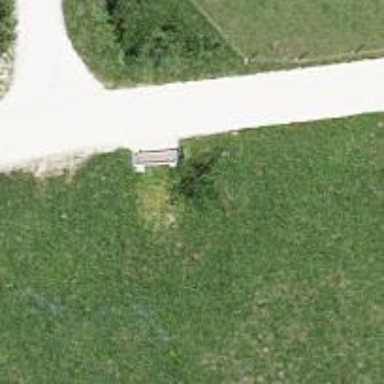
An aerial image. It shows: Bench for seating.